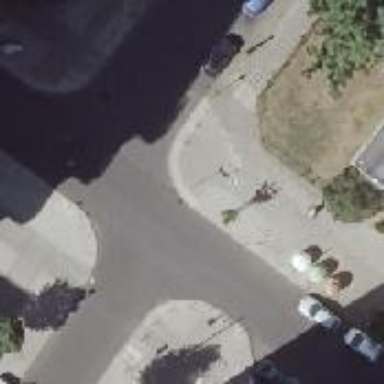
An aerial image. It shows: Residential road with asphalt surface and sidewalks on both sides. The parking is parallel to the street side.